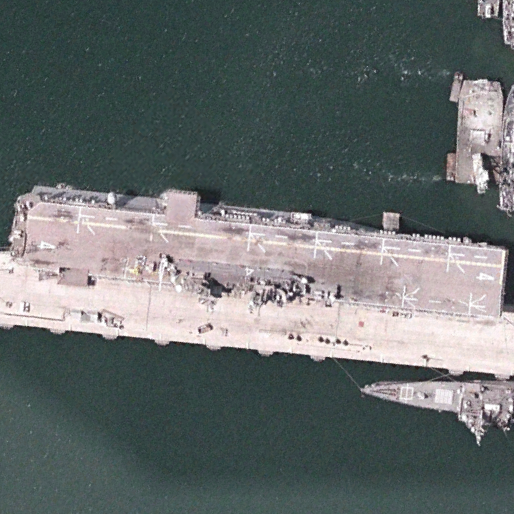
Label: assault